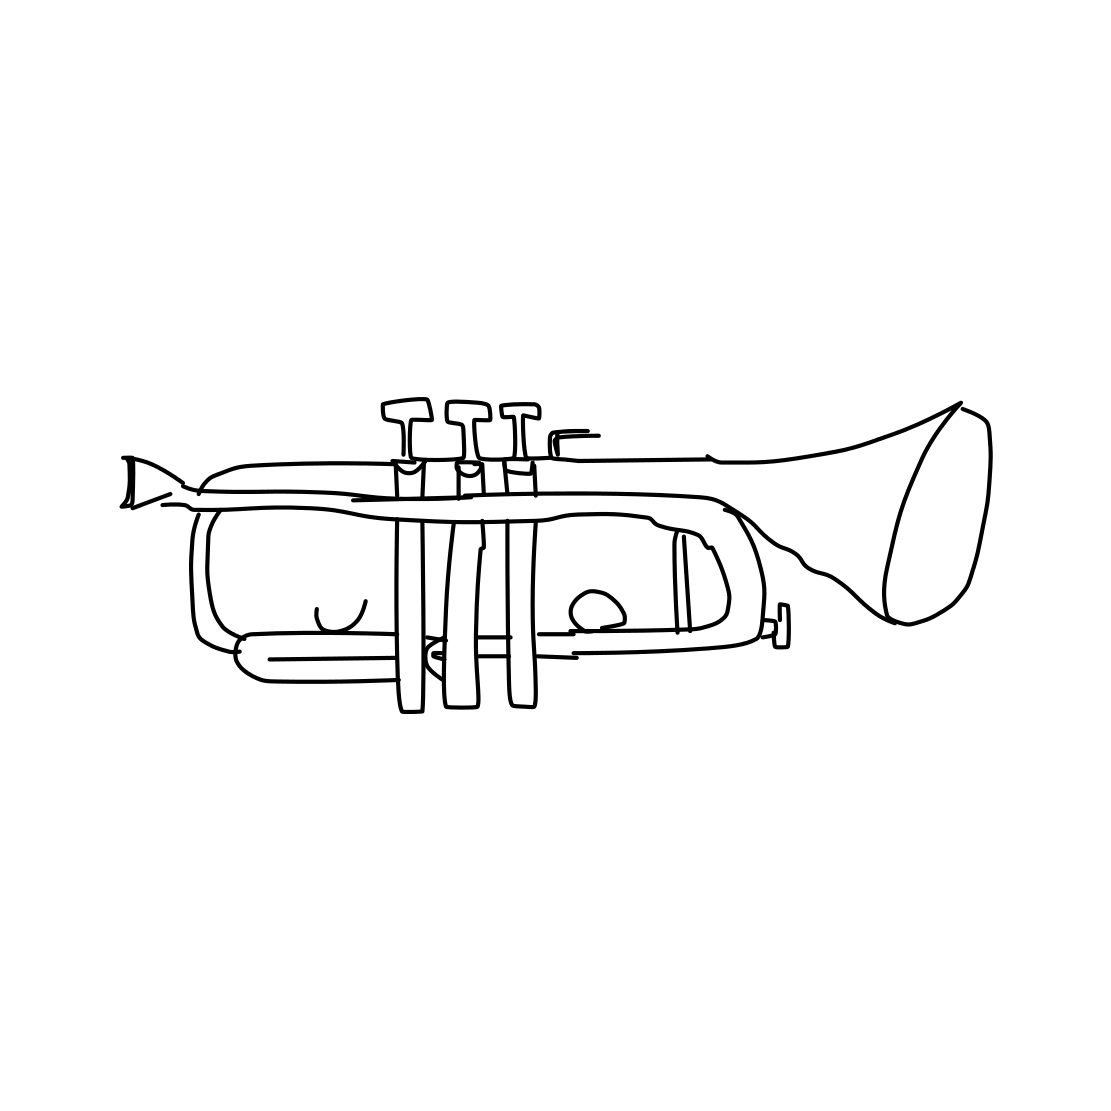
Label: trumpet